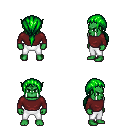
a pixel art fantasy rpg character, male body template, orc, green skin, maroon long-sleeve shirt, white pants, green ponytail hairstyle, four views (front, back, left, right), 2x2 character sprite sheet, small pixel art, hard edges, no anti-aliasing